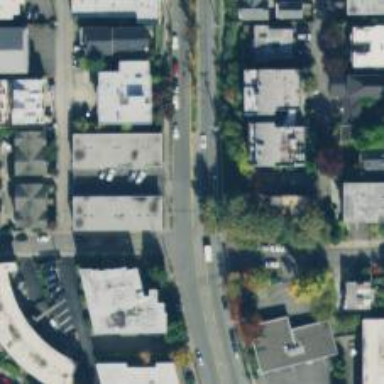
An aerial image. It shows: Secondary road with separate asphalt sidewalk.